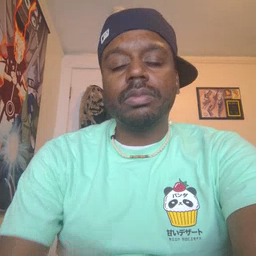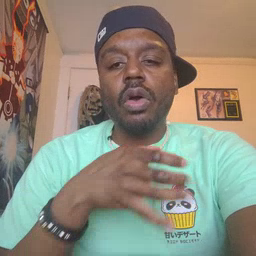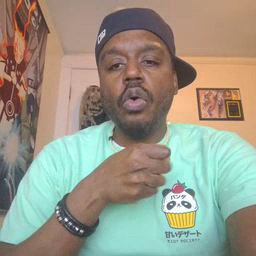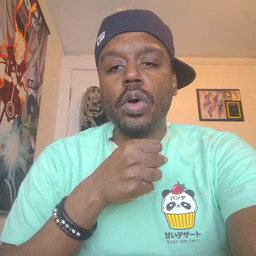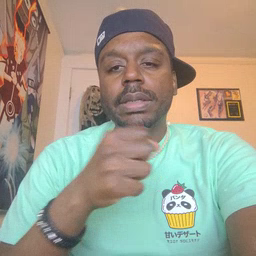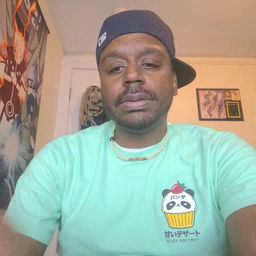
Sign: orange